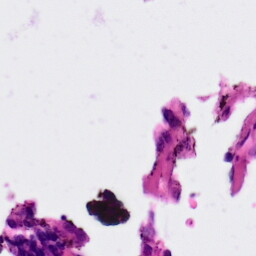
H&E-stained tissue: Ovarian